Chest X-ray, AP view. Patient: 53 years old, sex M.
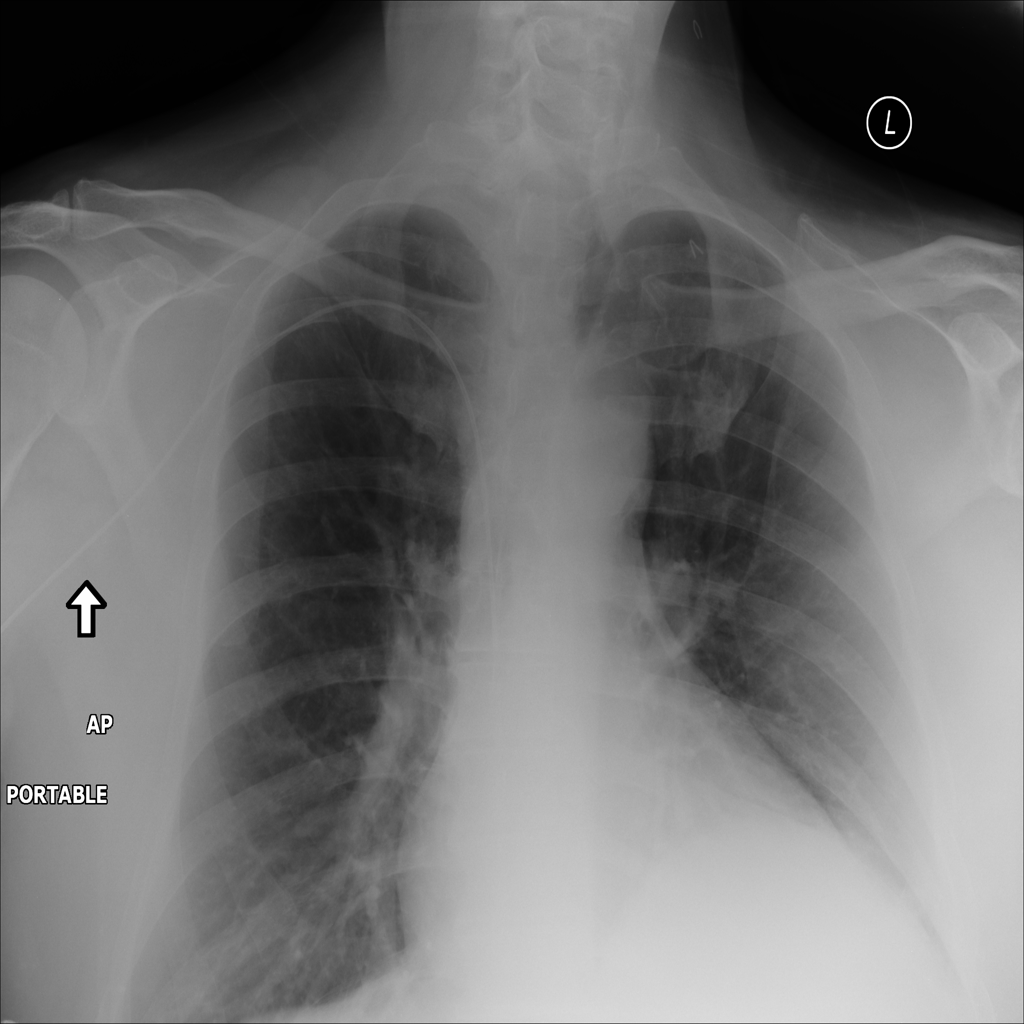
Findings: No Finding